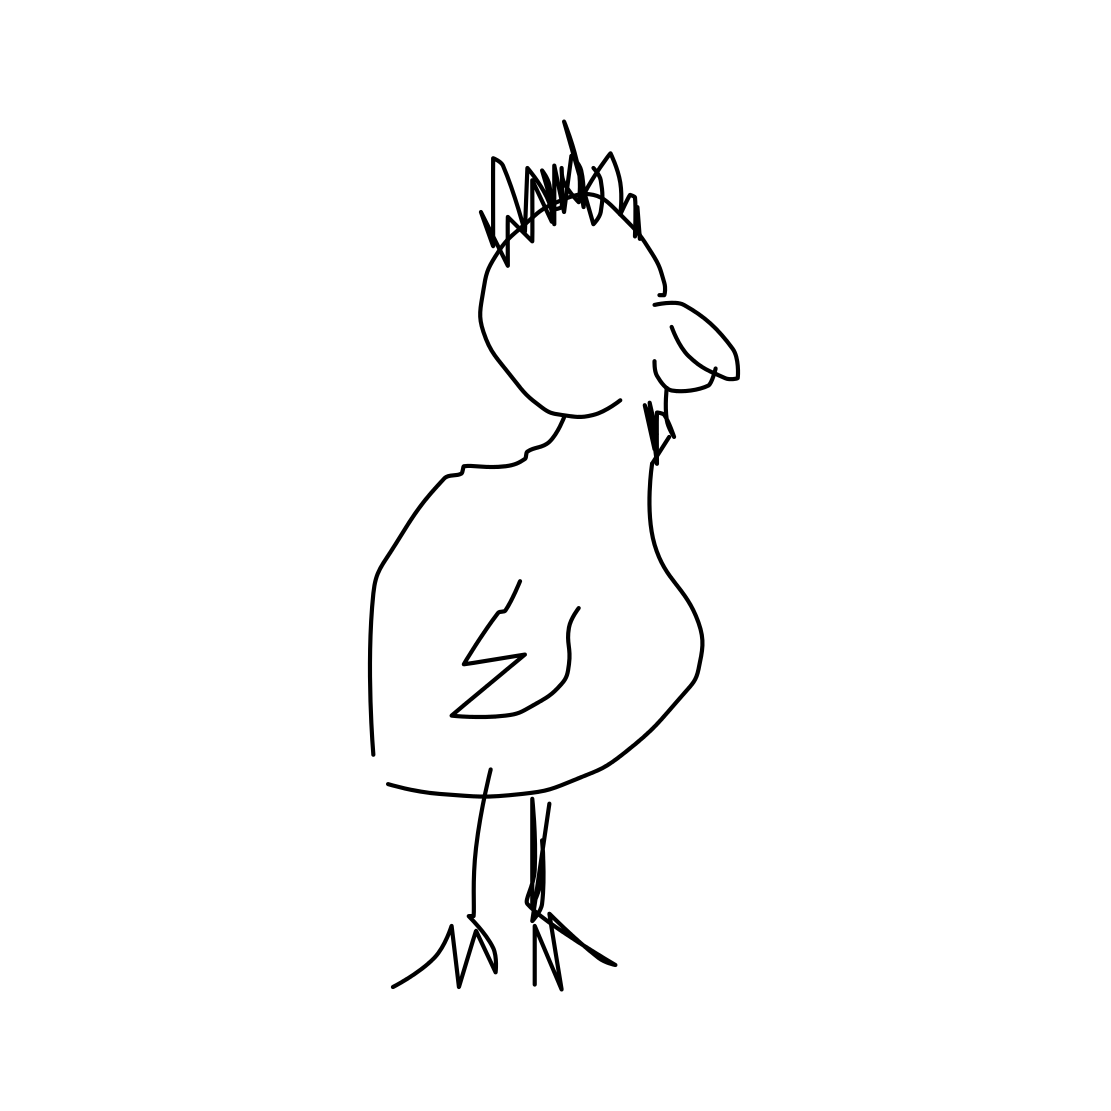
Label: rooster